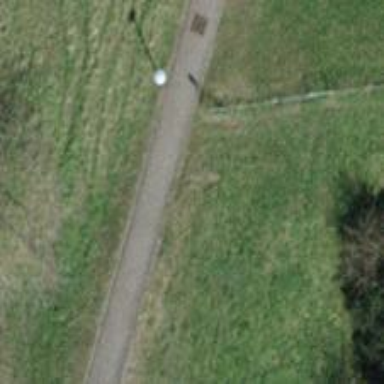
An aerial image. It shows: Footway.